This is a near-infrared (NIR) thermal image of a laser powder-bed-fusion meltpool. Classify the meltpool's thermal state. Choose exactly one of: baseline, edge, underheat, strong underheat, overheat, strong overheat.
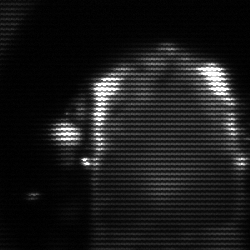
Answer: baseline